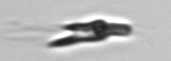
Label: Chrysochromulina_lanceolata